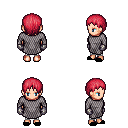
a pixel art fantasy rpg character, female body template, human, light skin, chain mail, white pants, ruby red plain hairstyle, metal gloves, black slippers, four views (front, back, left, right), 2x2 character sprite sheet, small pixel art, hard edges, no anti-aliasing